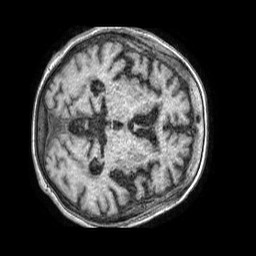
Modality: T1w
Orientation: axial
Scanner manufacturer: philips
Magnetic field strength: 1.5 T
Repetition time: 0.007717 s
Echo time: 0.003538 s